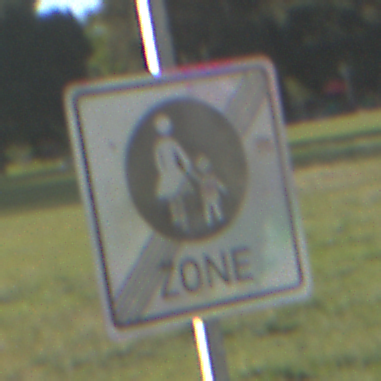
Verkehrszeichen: EndeFussgaengerzone
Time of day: MorningAfternoon
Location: Outdoor (Nature)
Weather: PartlyCloudy
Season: NotSpecified
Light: Natural